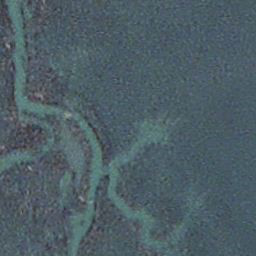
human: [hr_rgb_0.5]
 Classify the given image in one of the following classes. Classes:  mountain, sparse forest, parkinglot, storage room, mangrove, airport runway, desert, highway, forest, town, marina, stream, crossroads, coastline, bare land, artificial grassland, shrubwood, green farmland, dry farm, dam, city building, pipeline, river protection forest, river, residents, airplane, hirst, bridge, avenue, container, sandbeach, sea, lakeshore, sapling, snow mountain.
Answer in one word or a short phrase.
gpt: stream